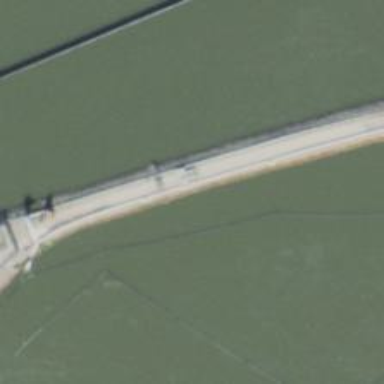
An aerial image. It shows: Dam across waterway.